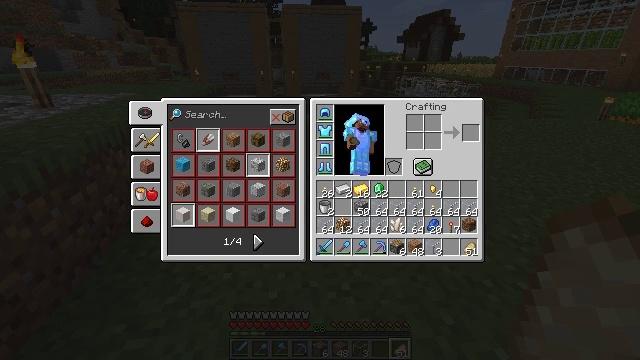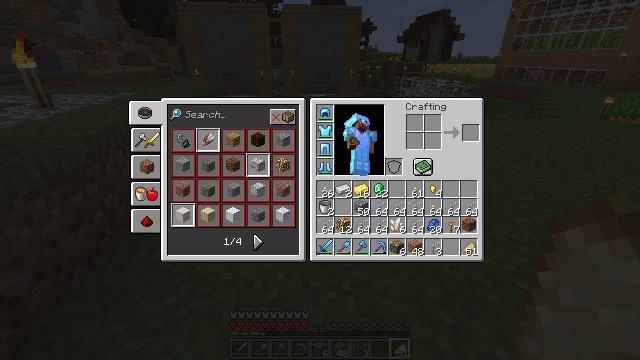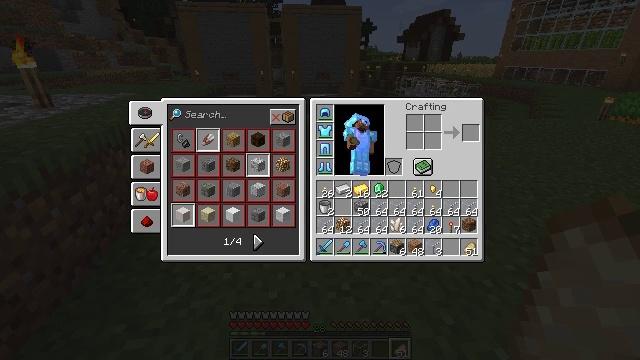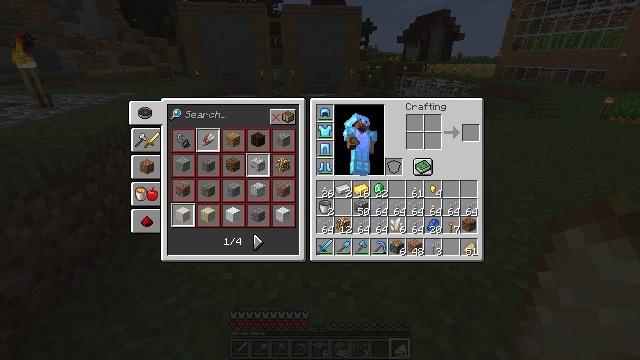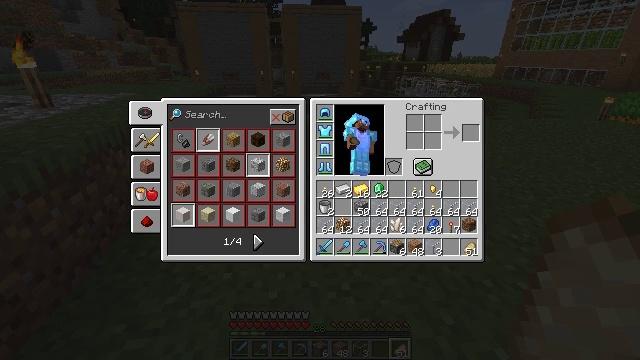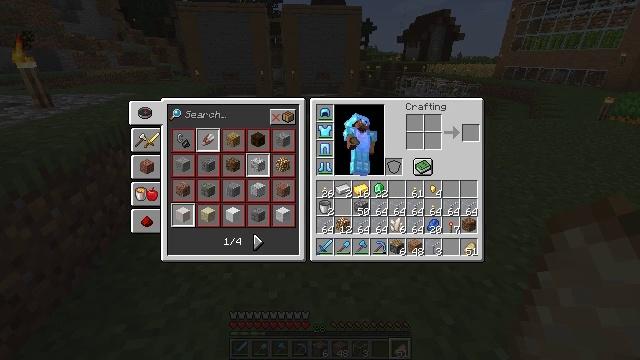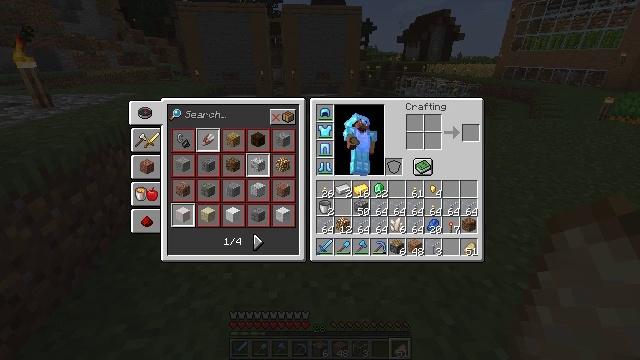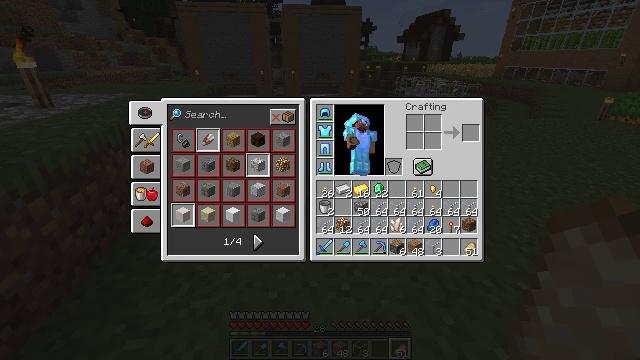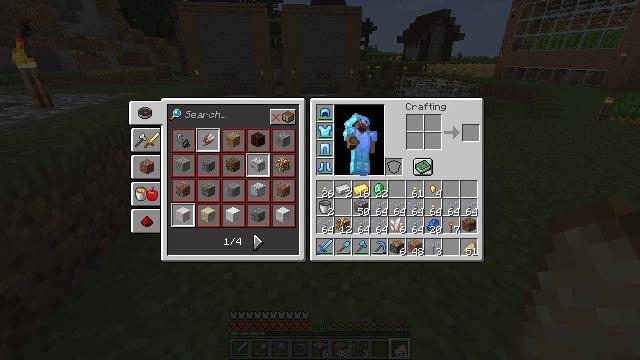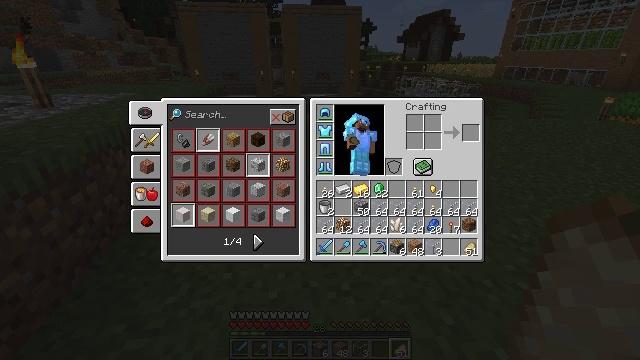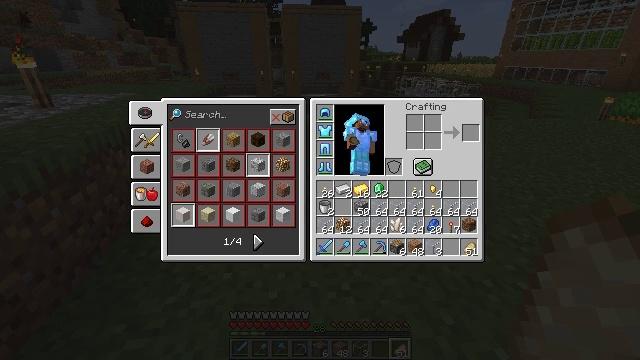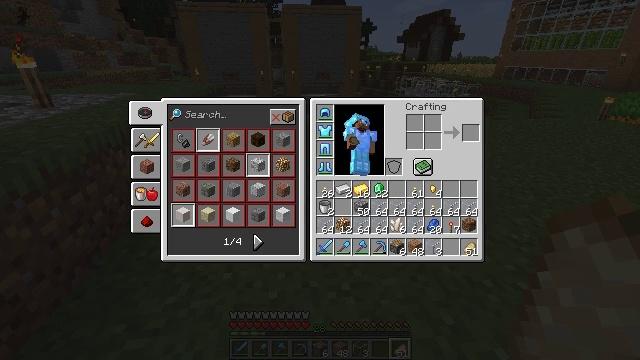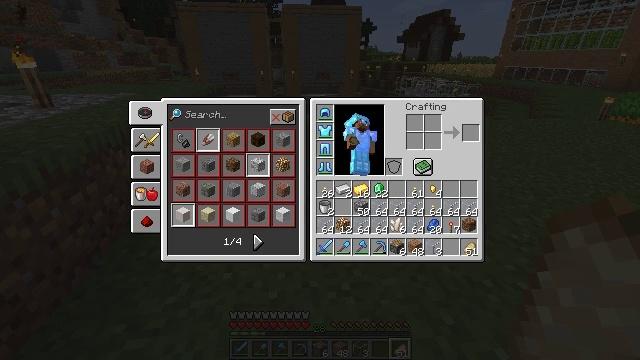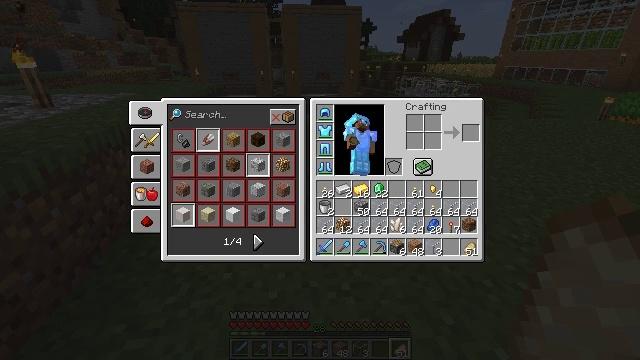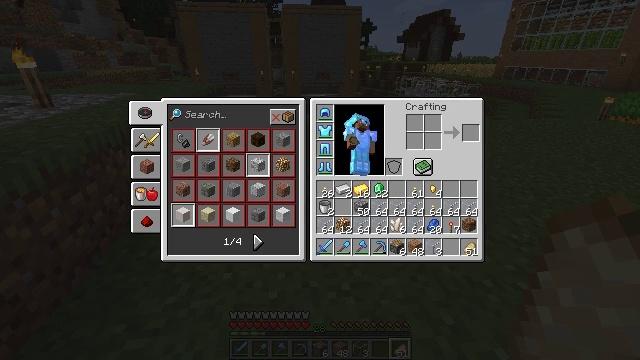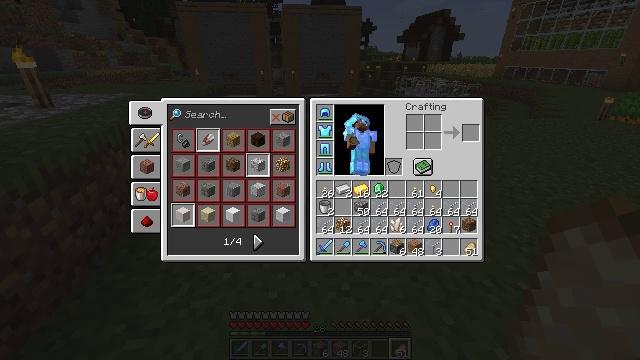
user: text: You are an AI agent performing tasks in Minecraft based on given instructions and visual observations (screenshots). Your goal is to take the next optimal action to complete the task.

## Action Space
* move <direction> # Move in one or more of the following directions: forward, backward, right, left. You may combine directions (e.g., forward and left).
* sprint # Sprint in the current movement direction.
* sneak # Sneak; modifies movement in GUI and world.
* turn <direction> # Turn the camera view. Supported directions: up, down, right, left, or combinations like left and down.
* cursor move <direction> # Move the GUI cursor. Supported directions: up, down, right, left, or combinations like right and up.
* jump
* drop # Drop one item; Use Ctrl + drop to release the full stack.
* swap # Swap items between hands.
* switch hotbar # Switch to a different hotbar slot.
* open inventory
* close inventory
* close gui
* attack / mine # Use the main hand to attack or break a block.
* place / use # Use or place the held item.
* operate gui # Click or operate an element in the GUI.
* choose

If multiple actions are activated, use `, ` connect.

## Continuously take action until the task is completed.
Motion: motion action
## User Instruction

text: Combine the required materials to craft redstone.
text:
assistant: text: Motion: no_op
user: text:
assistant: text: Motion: no_op
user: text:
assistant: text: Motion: no_op
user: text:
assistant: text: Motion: no_op
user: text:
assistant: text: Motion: no_op
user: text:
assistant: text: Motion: no_op
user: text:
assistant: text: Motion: no_op
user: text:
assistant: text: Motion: no_op
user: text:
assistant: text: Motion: no_op
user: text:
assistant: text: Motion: no_op
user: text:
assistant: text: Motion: no_op
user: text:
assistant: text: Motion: no_op
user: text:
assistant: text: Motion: no_op
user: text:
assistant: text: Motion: no_op
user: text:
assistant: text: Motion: no_op
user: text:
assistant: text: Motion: no_op
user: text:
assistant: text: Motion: no_op
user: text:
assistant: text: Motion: no_op
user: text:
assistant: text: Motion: no_op
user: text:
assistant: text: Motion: no_op
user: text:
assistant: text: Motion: no_op
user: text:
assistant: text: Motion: no_op
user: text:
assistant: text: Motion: no_op
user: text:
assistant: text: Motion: no_op
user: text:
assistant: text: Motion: no_op
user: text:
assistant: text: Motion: no_op
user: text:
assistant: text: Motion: no_op
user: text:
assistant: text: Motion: no_op
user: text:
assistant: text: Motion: no_op
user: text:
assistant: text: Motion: no_op